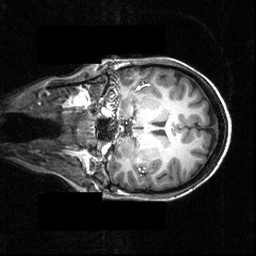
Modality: T1w
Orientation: coronal
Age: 22
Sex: female
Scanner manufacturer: siemens
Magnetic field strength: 3.951 T
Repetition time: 1.5 s
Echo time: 0.00335 s